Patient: sex F, age 56
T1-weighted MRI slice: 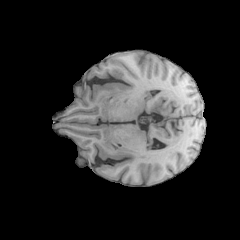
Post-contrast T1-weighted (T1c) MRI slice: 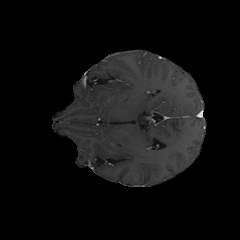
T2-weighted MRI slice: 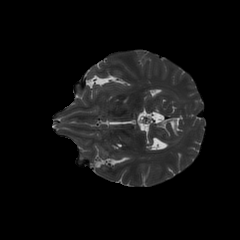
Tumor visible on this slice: yes
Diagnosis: Glioblastoma, IDH-wildtype
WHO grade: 4